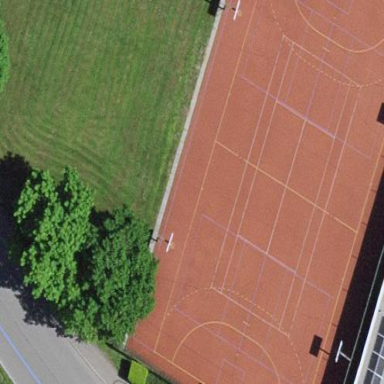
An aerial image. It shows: Multi-sport pitch with tartan surface.